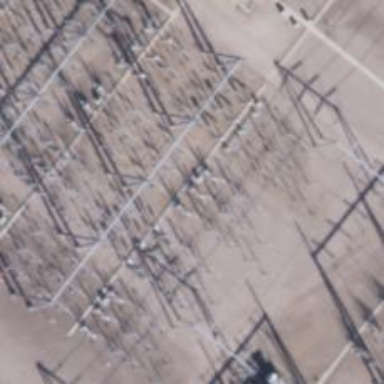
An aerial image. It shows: Switch used for power control.